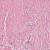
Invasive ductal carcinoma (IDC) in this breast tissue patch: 0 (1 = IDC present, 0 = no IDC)